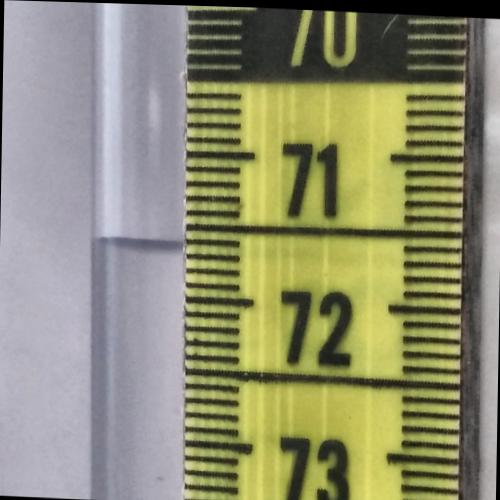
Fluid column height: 71.6 cm